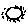
Label: sun